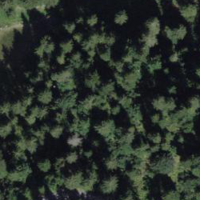
EUNIS habitat code: 43
Species observed at this site:
Lathyrus vernus
Eristalis tenax
Tussilago farfara
Anas platyrhynchos